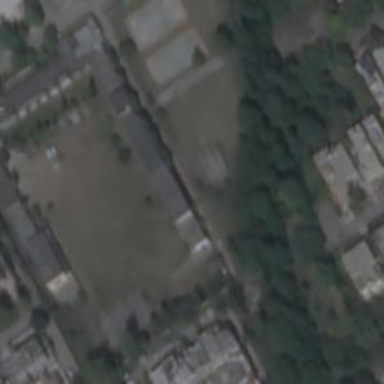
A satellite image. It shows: Cricket pitch for leisure and sports activities.